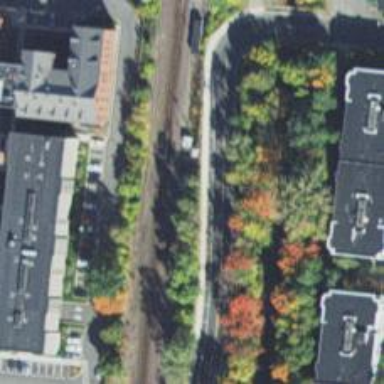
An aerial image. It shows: Railway junction.